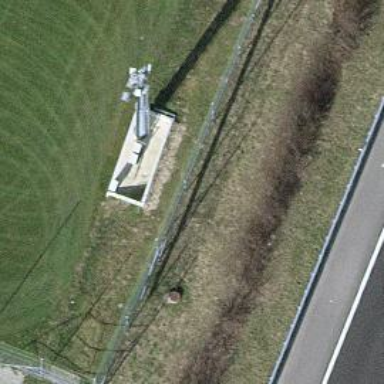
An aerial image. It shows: Mast structure.